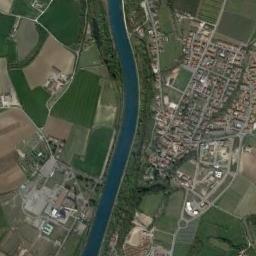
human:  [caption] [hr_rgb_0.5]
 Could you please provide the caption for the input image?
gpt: The river goes through farmland and houses .

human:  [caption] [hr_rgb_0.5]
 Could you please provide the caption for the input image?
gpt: A curved blue river with green and tan mixed fields and green fields on both sides of the bank and a city .

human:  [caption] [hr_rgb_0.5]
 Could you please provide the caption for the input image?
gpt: The deep blue river is flanked by some fields and residential areas .

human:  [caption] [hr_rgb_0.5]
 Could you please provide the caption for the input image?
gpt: There are many buildings of different shapes beside the river .

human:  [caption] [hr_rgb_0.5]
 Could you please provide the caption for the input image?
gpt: There are many buildings and green farmlands near the river .